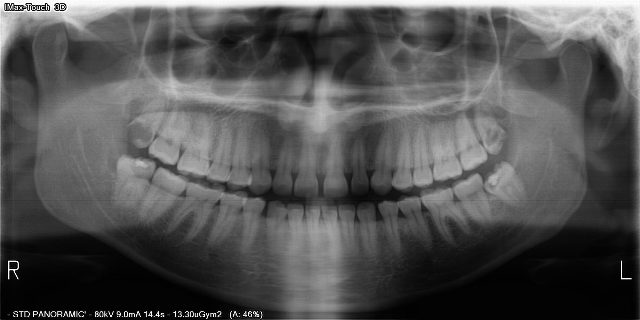
adult